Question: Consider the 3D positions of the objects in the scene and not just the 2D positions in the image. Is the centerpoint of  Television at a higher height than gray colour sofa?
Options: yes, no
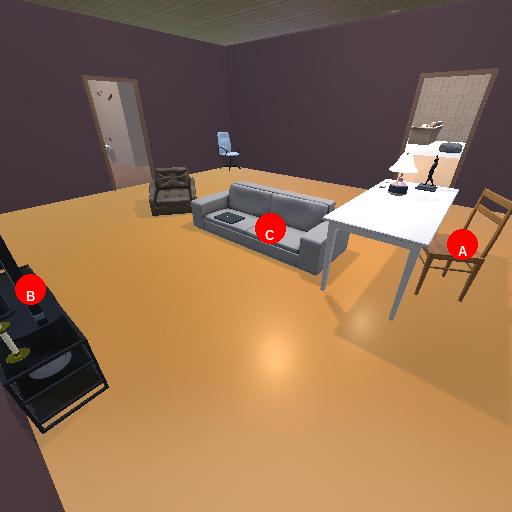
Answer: yes